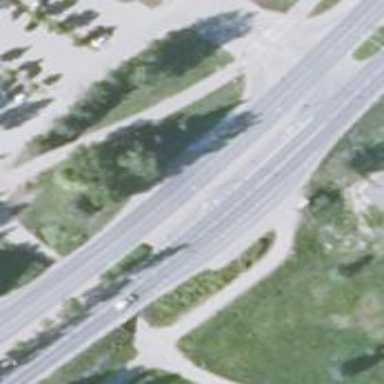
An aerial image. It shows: Primary highway with bridge.